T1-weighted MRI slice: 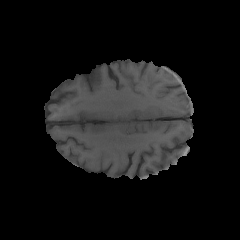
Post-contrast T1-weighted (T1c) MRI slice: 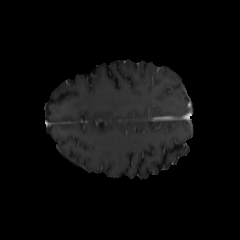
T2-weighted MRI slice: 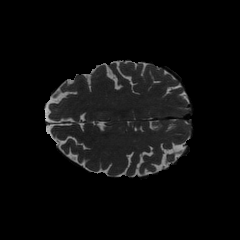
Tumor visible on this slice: no